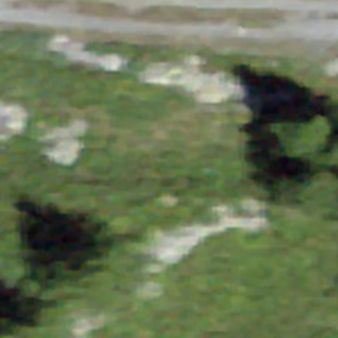
Label: other